Question: All I am trying to do is return a list of Freezer Accounts that don't have a specific SKU.
Here is an example of the data:

Suppose I want to return all of the Freezer Accounts that do not have the SKU (R3552S).
The result should be:
F0000563
F0002365
What is the easiest way to get this list? I tried an IF statement, then compare the tables but that doesn't seem to be working correctly. Also tried a pivot table, but not sure I know how to use it correctly. Also tried VLOOKUP.
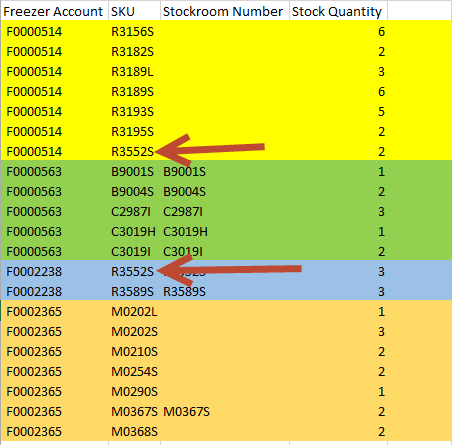
Answer: A bit tedious but fairly simple with a helper column, with '=IF(COUNTIF(A:A,A2)=COUNTIFS(B:B,"<>R3552S",A:A,A2),A2,"")' in it and copied down (assuming Freezer Account is in ColumnA Row1 and no gaps). Add a label to the helper column (say E in ColumnE) and select it, Data > Sort & Filter - Advanced, Copy to another location (say G1), check Unique records only. Delete G1 and Column E and sort ColumnF.
The formula and process is relatively cumbersome even for a single SKU exclusion but seemed to match the question's requirement better than a PivotTable would have. However where there are two exclusions (or even perhaps more) a PivotTable is very much simpler and more 'powerful', though it gives visual results rather than a list of exclusions:
.
The pale blue is the original answer and the darker blue the answer to the supplemental addition, so combined that is 'F0000563'. The 'power' comes from the same table offering answers to many more questions also. For example could mean just 'F0000563' ("Which have neither?") as I have assumed but the answer (all four Freezer Accounts) is also evident for "Which do not have both?"